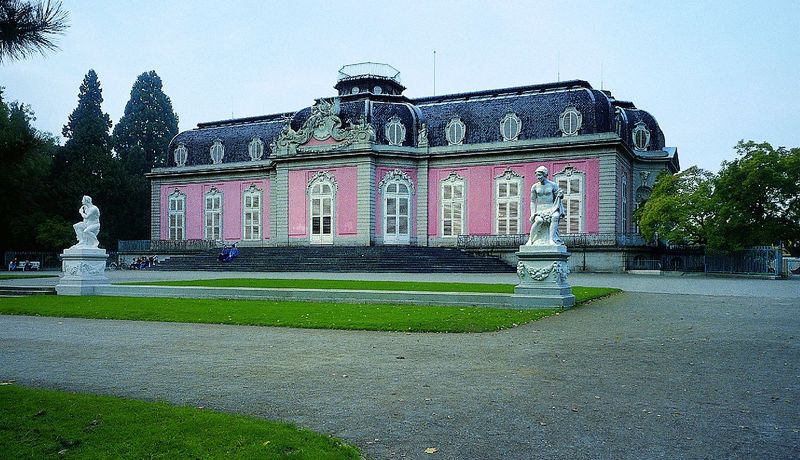
Titel: Schloß Benrath
Künstler: Nicolas de Pigage
Standort: Düsseldorf, Schloß Benrath (EU - D - NRW)
Schlagwörter: baum, himmel, bäume, grün, menschen, fenster, frankreich, frau, tür, anlage, dach, gebäude, gras, haus, park, rasen, schloss, weg, wiese, ornament, architektur, barock, stein, wege, sitzend, rokoko, rosa, oval, rund, garten, skulptur, deutschland, fassade, türen, mast, figuren, französisch, kies, treppe, treppen, verzierung, stuck, geländer, stufen, foto, pink, palast, balustrade, gauben, denker, skulpturen, statuen, mansarde, götter, einfahrt, gaube, volute, mamor, palais, satteldach, vorplatz, touristen, gartenseite, statur, grasflächen, schliss, grpün, rosa wände, rosa fassade, pallee